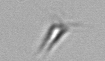
Label: Calciopappus